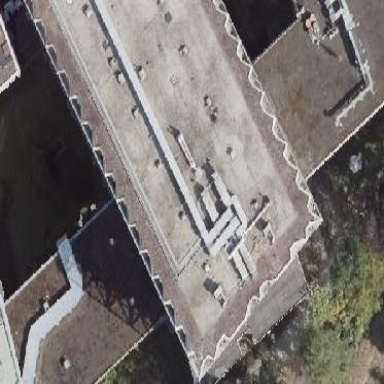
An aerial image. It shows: Part of building.